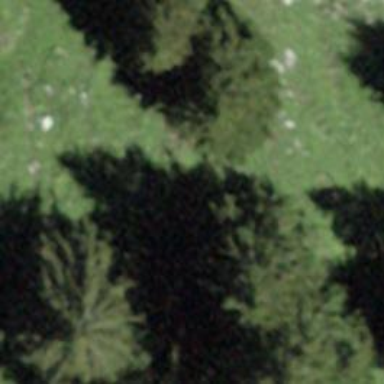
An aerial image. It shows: Single tag "natural: tree."